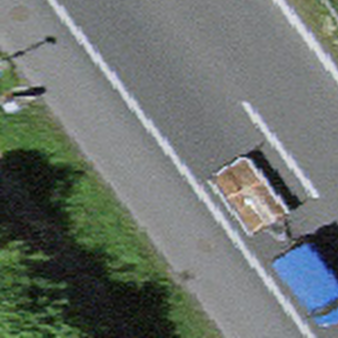
Label: other